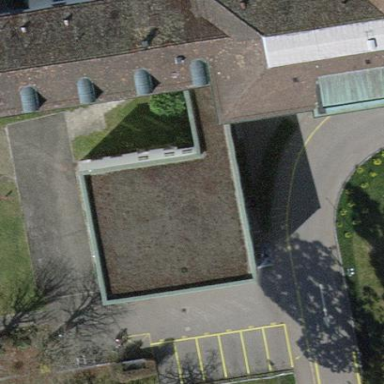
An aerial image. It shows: Close-up view of roof part of building.